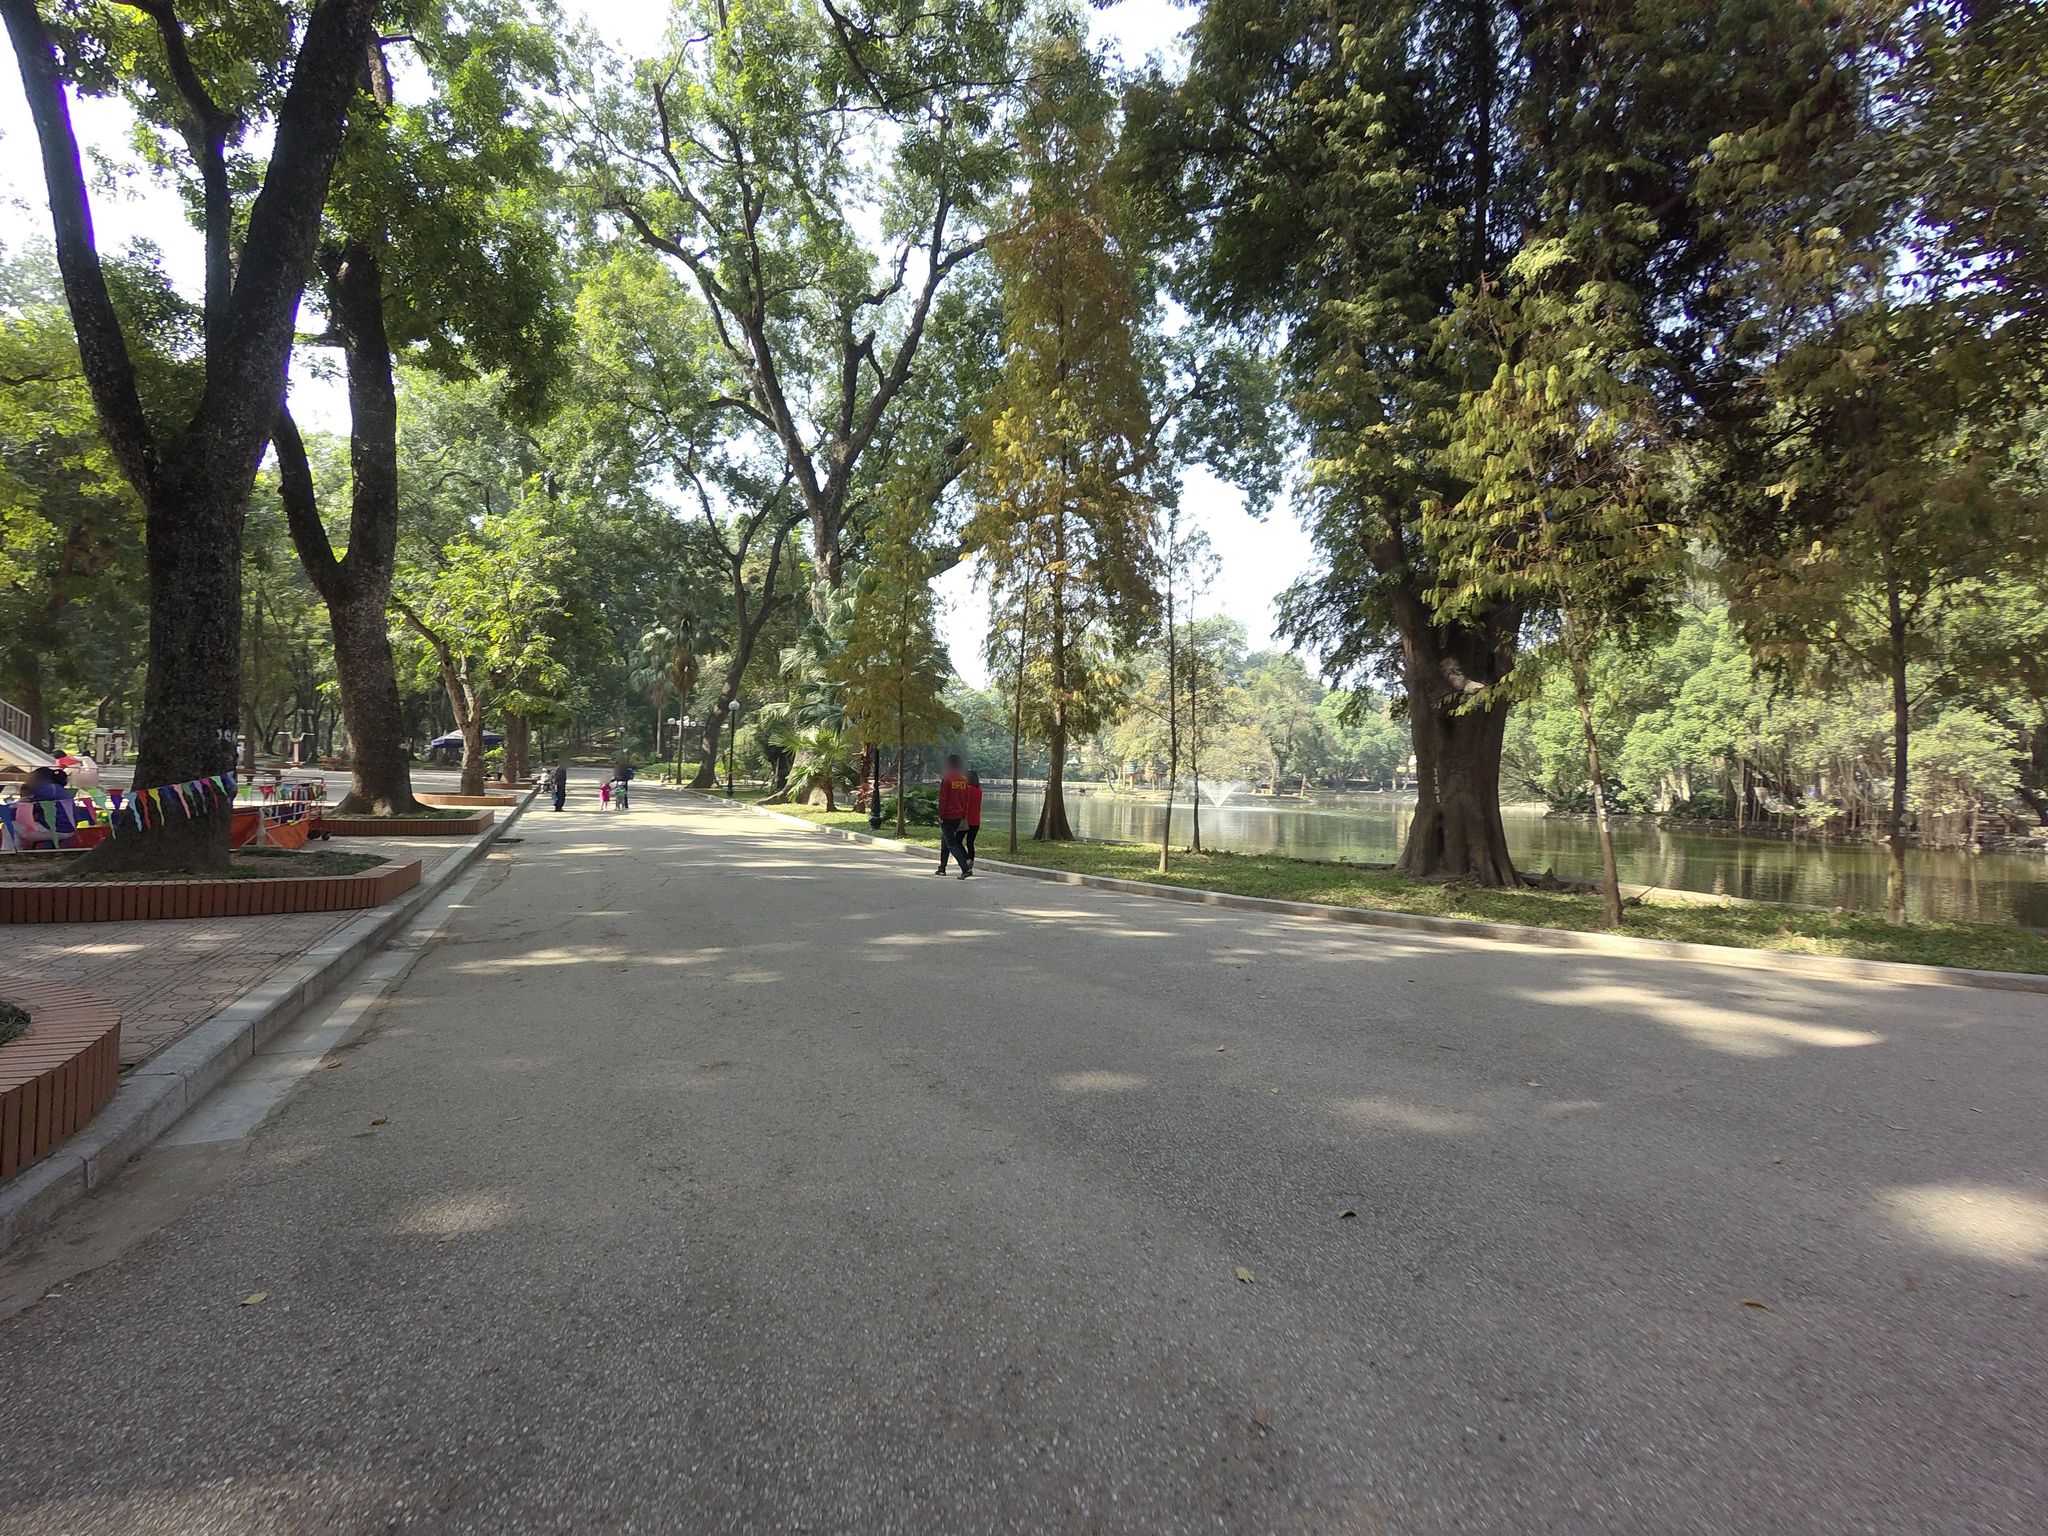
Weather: clear
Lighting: day
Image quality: good
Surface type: walking surface
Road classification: service
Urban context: urban centre
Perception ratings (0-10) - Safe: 7.35, Lively: 6.8, Beautiful: 9.49, Boring: 2.34, Depressing: 2.44, Wealthy: 5.12